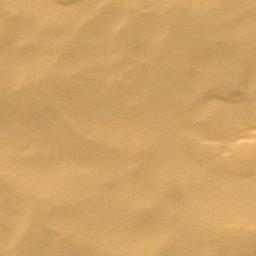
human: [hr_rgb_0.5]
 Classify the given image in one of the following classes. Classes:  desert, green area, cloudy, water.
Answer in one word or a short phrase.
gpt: desert